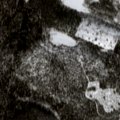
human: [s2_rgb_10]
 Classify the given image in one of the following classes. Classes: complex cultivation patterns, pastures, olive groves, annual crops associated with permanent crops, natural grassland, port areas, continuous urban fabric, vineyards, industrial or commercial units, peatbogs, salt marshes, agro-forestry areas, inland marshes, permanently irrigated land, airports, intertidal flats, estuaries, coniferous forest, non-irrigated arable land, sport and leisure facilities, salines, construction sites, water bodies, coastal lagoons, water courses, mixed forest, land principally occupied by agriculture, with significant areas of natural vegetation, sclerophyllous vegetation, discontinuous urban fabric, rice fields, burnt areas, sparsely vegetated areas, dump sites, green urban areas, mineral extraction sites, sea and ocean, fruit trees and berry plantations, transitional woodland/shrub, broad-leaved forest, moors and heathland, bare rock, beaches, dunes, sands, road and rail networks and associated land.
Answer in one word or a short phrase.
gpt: coniferous forest, mixed forest, peatbogs